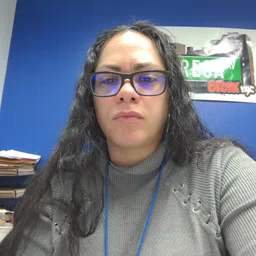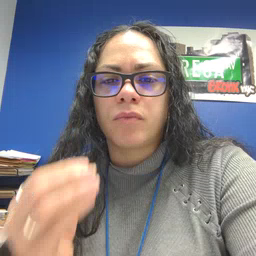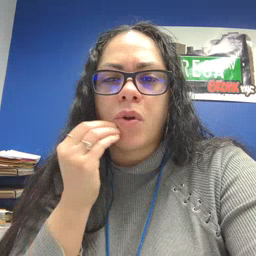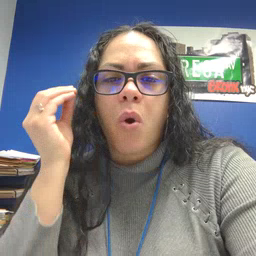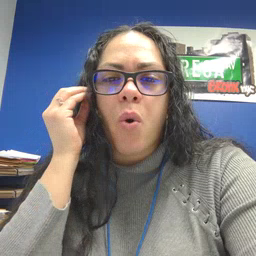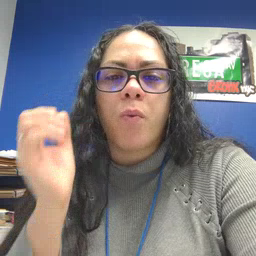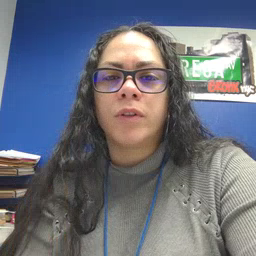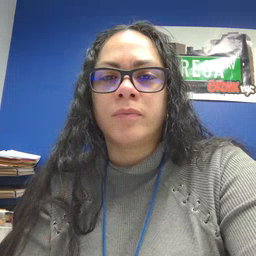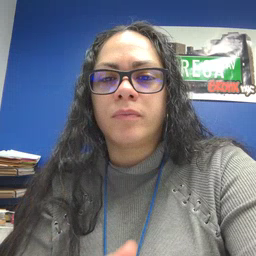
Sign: home